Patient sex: M
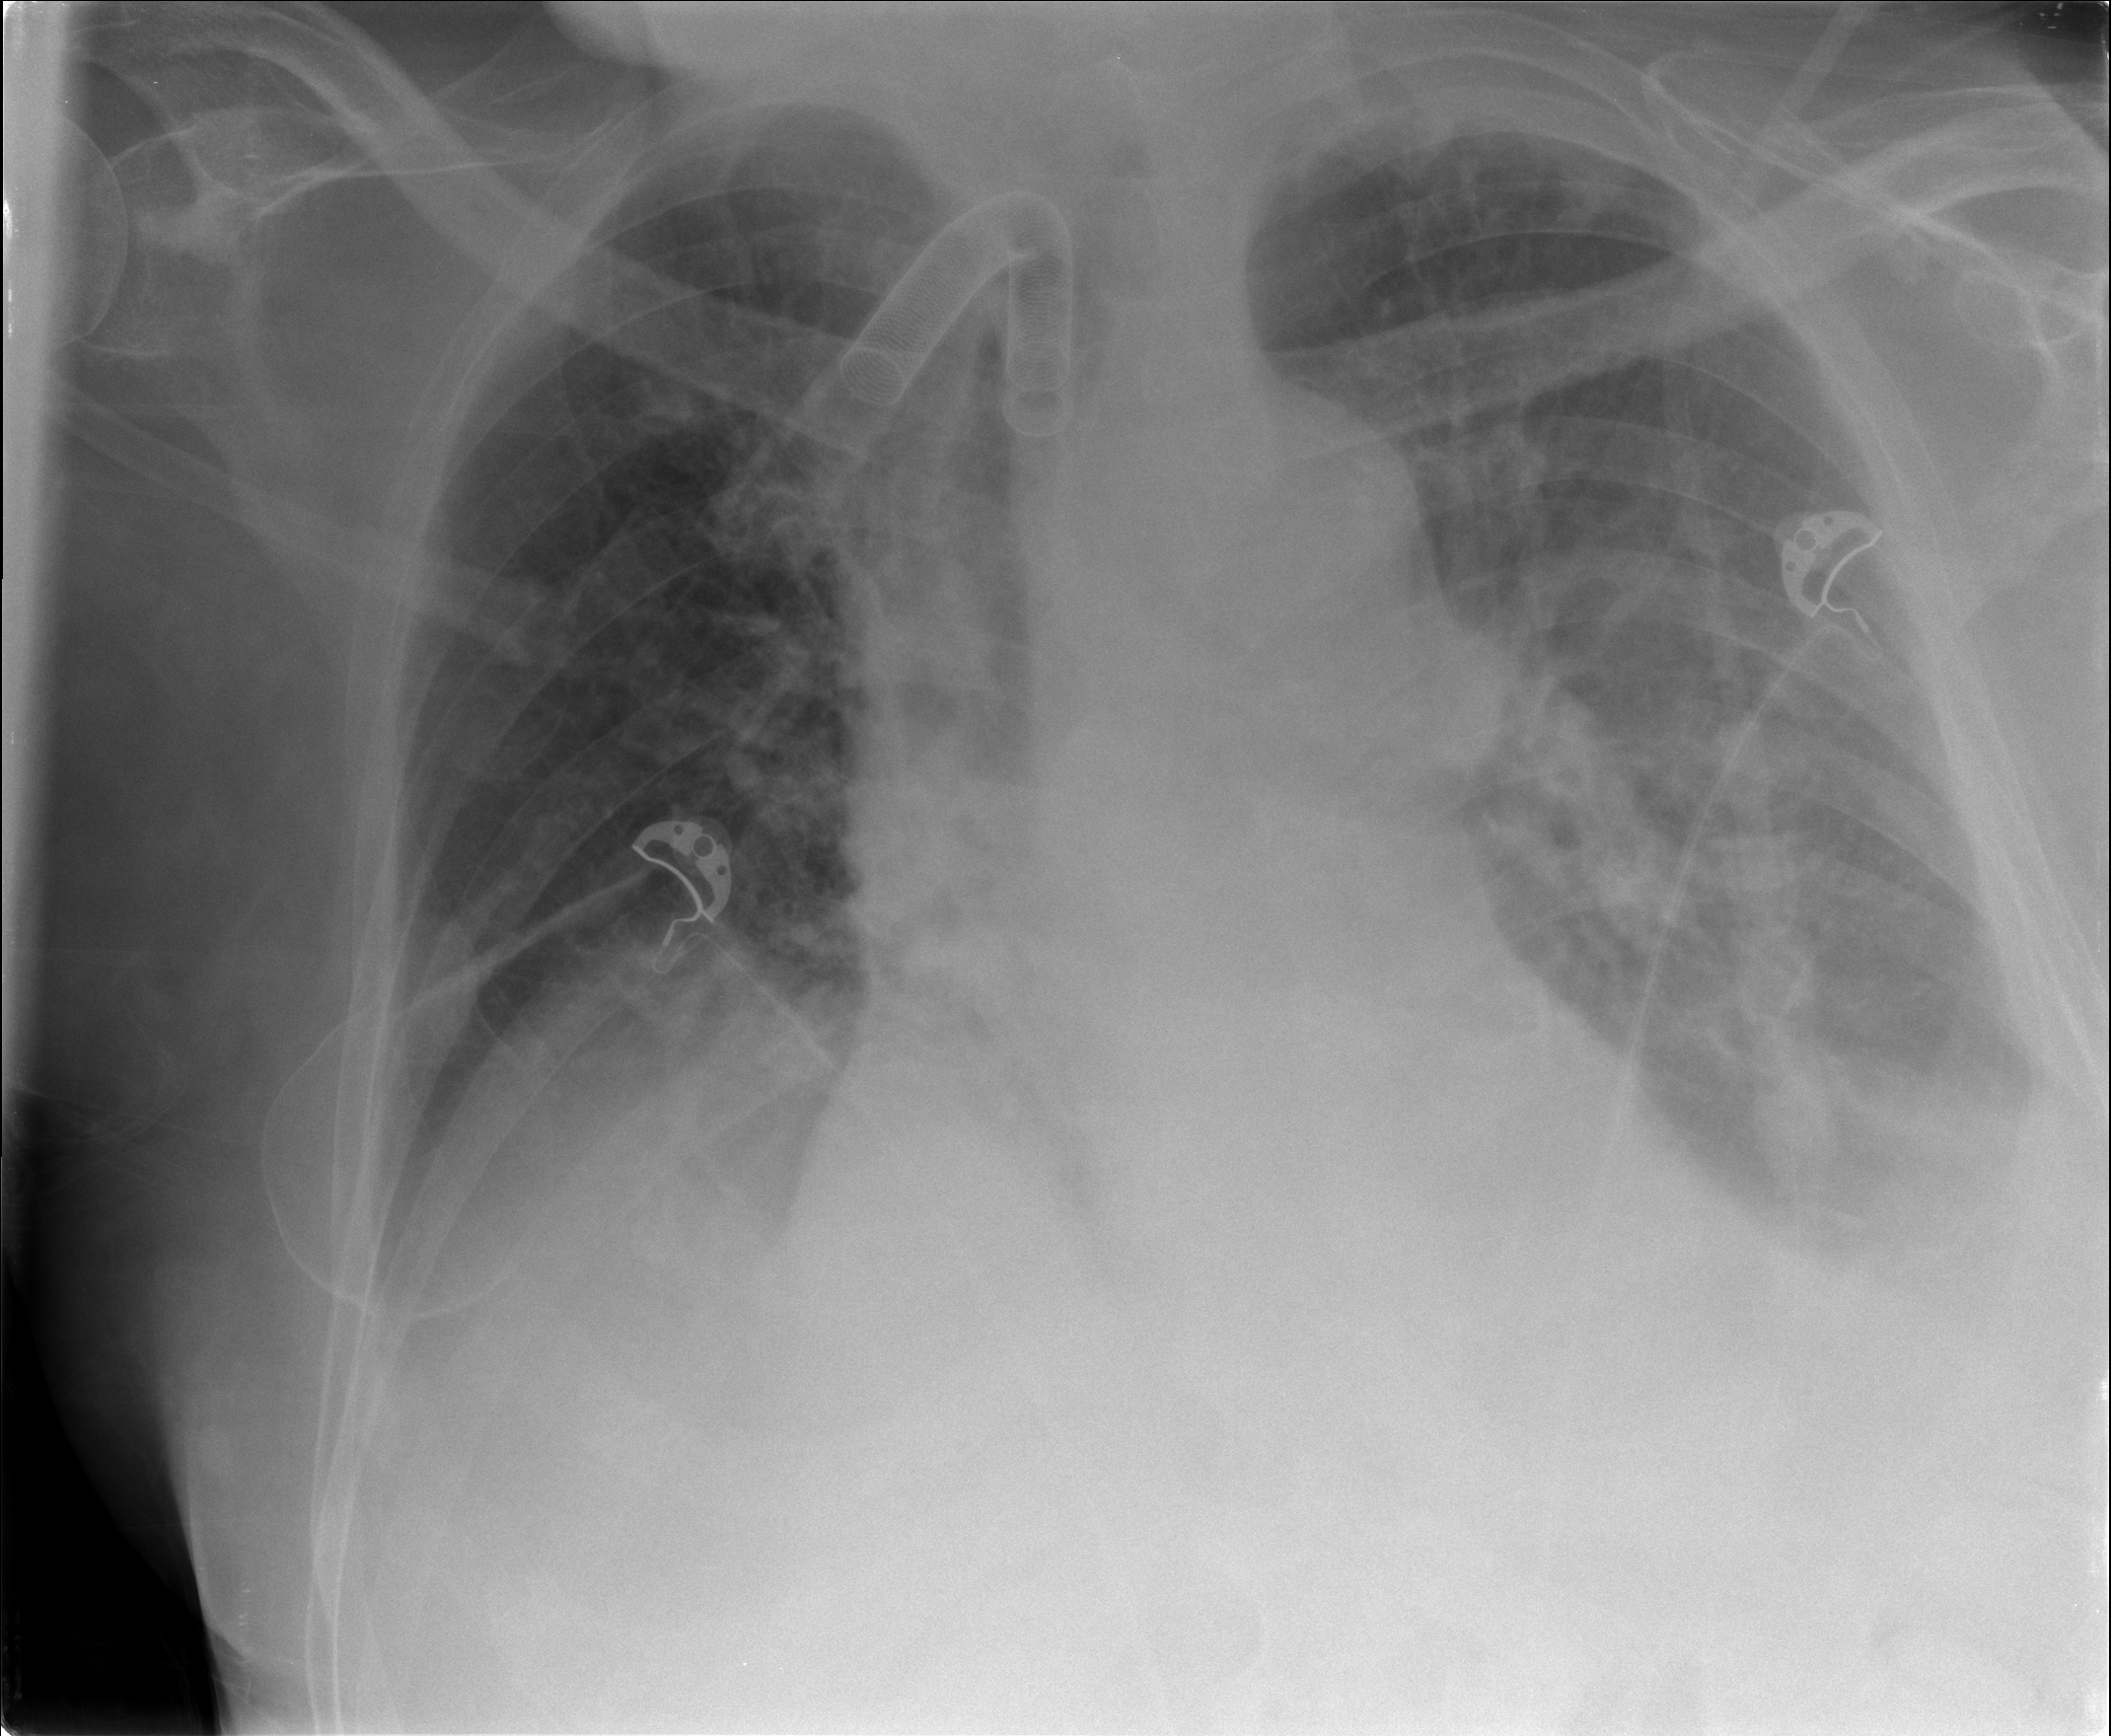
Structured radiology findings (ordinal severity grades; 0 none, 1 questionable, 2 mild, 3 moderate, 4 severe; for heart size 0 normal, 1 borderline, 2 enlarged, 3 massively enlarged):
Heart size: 2
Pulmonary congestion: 2
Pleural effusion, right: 2
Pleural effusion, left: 3
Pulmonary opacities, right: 0
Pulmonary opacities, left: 2
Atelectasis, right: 2
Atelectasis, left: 2